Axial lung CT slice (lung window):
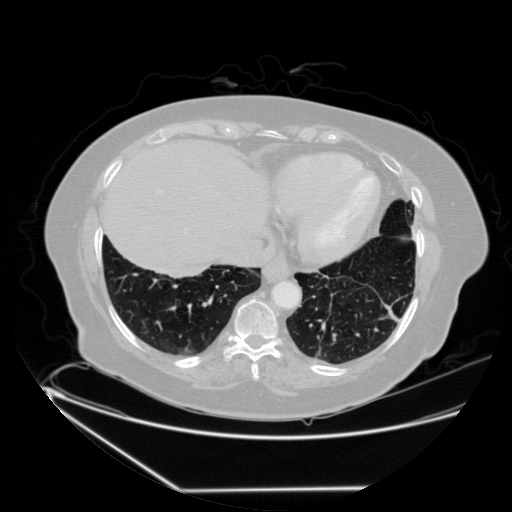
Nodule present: no